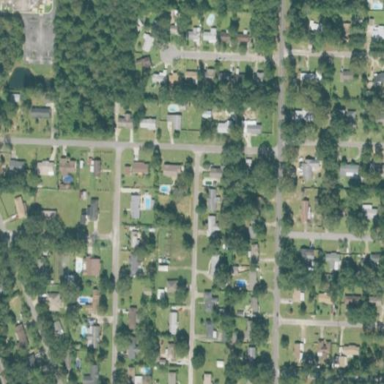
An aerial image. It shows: Residential area consisting of single-family homes.